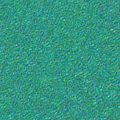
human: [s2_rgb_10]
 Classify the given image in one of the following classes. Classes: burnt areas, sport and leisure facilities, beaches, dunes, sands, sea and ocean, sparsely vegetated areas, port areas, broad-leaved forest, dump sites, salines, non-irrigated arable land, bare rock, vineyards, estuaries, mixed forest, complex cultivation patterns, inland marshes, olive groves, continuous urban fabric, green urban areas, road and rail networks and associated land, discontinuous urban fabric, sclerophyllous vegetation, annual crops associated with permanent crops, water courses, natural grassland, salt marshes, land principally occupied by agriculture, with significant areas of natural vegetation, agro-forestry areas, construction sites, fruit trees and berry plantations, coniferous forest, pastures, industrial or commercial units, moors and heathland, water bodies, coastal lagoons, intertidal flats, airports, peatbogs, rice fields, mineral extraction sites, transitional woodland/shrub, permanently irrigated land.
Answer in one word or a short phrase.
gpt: sea and ocean